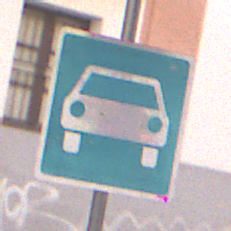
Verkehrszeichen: Kraftfahrstrasse
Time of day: MorningAfternoon
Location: Outdoor (Urban)
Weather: PartlyCloudy
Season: NotSpecified
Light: Natural